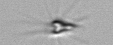
Label: Calciopappus